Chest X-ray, PA view. Patient: 67 years old, sex F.
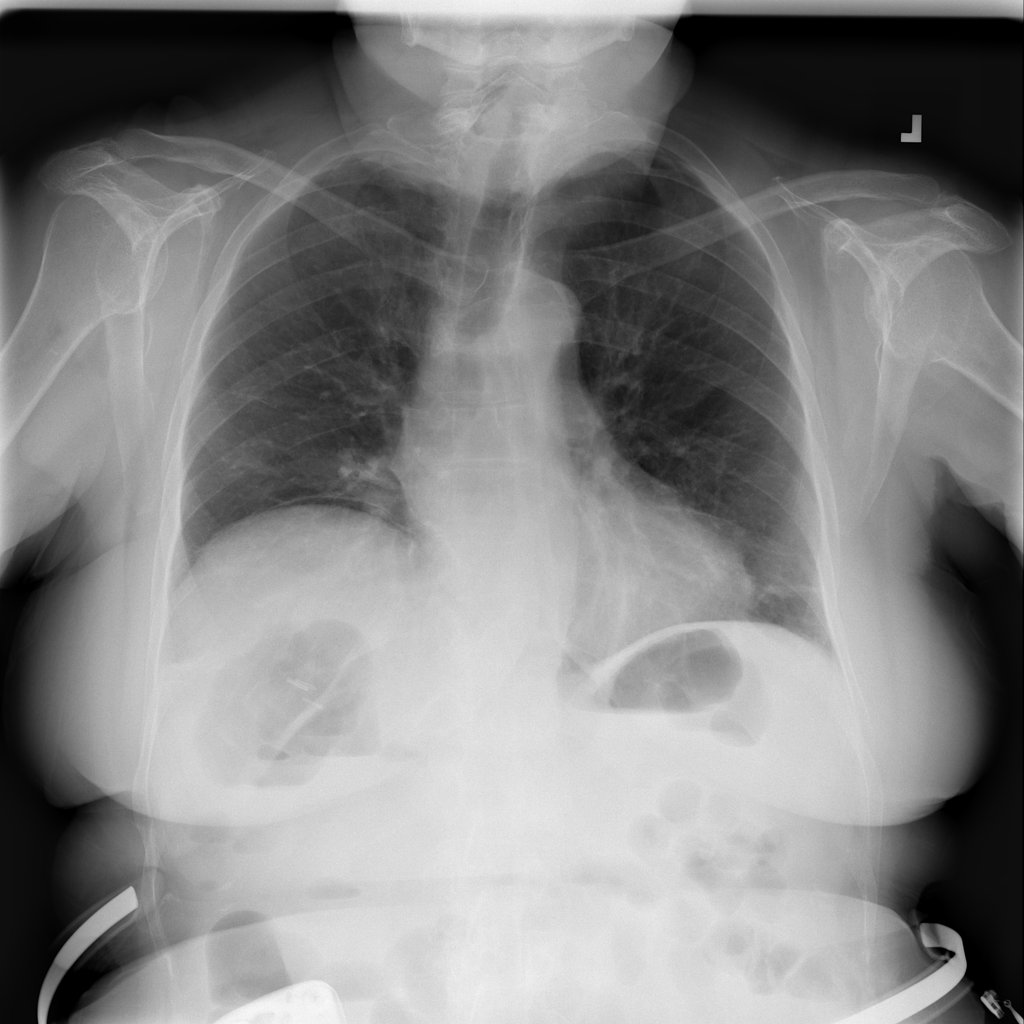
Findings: Atelectasis